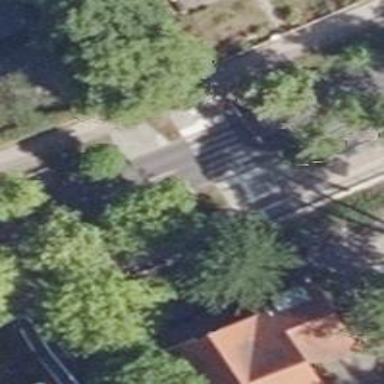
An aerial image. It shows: Tertiary road with asphalt surface. The road has separate sidewalks on both sides.